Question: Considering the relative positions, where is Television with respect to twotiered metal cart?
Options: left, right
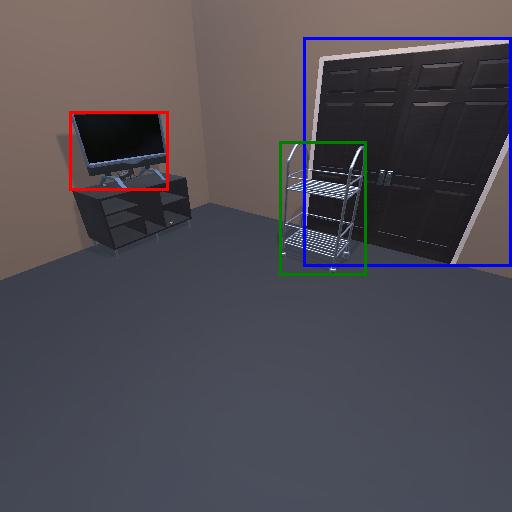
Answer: left